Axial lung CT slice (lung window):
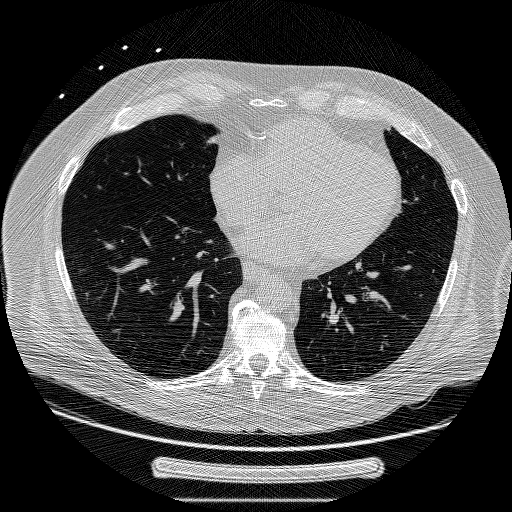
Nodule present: no